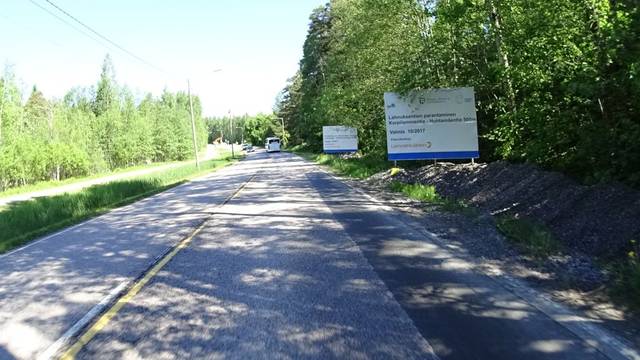
Region: Finland
Coordinates: 60.32, 24.717